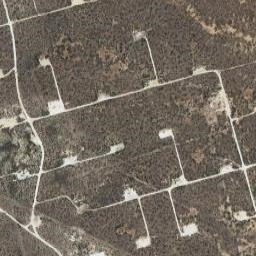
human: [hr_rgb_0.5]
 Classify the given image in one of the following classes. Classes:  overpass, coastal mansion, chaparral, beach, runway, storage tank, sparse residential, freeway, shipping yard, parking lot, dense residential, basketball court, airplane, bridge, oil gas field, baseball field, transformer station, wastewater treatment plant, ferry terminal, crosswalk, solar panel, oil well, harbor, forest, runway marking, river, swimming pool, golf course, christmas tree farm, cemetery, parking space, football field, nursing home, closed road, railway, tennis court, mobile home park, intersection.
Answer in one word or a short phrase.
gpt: oil gas field